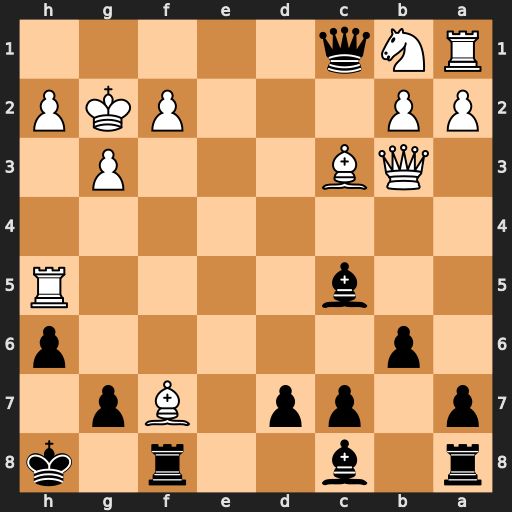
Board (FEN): r1b2r1k/p1pp1Bp1/1p5p/2b4R/8/1QB3P1/PP3PKP/RNq5
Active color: b
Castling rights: -
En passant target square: -
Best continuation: Bb7+ Kh3 Qf1+ Kh4 Be7+